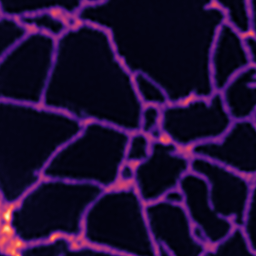
Label: Super-resolution ER image